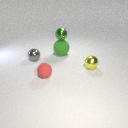
small yellow metal sphere to the right of large green rubber sphere